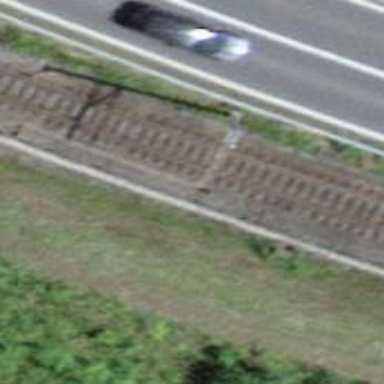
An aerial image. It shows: Railway switch.